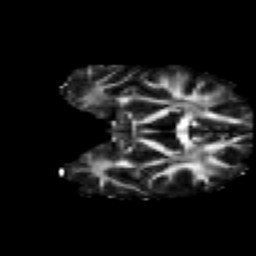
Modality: FA
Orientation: coronal
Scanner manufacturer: ge
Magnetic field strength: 3 T
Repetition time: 7.98 s
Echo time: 0.0701 s